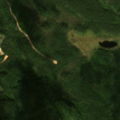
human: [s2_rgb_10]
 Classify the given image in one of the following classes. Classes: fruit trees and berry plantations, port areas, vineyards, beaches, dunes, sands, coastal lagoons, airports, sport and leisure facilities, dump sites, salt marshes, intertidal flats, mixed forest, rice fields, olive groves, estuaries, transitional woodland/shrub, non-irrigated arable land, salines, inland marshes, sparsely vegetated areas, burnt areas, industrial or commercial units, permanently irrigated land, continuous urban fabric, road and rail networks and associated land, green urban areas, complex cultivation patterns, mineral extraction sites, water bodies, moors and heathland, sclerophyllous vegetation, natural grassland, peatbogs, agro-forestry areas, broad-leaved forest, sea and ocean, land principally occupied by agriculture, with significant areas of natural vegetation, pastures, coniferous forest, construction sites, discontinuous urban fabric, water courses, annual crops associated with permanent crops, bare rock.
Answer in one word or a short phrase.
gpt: coniferous forest, mixed forest, transitional woodland/shrub